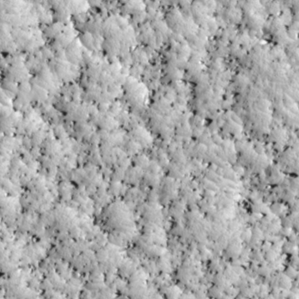
Label: non_frost